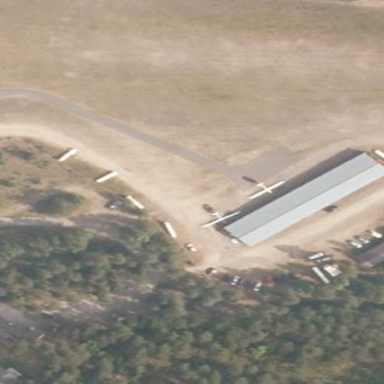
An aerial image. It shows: Hangar building located at airport.